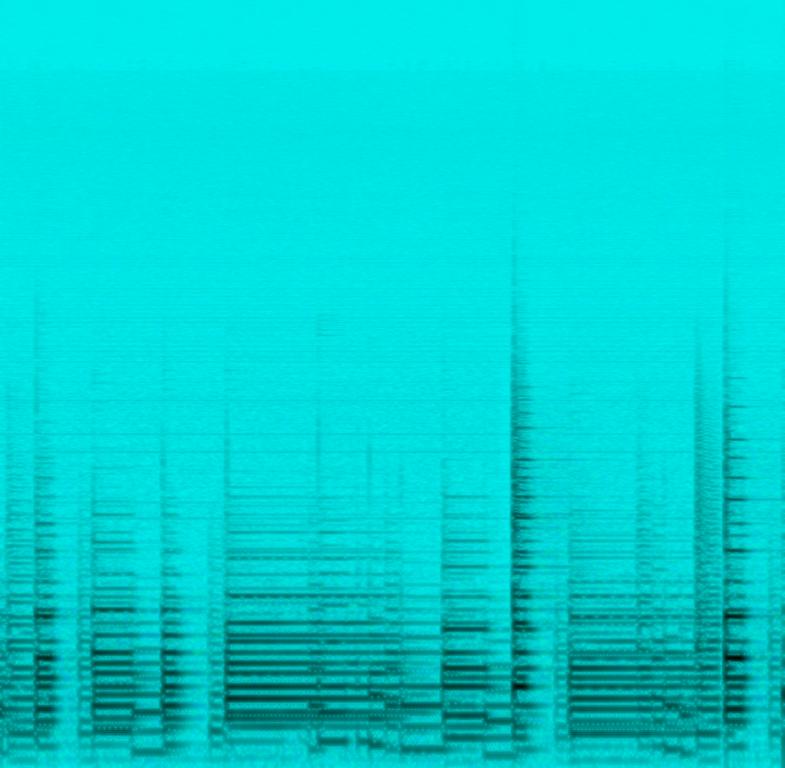
This clip features a synth being played. The tone is that of an electric piano. This synth plays the bass notes as well as the treble notes. This song has no other instruments. This is an instrumental song with no voices. This song can be played in an instructional video for synthesizers.